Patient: sex M, age 64
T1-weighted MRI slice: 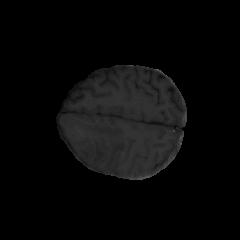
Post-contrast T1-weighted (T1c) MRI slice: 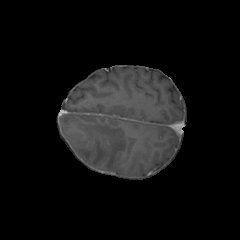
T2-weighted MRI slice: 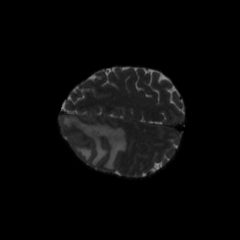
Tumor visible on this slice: yes
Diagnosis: Astrocytoma, IDH-mutant
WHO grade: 3